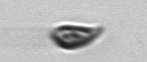
Label: Cryptophyta